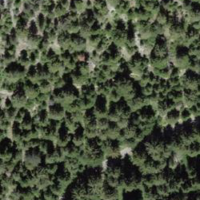
EUNIS habitat code: 43
Species observed at this site:
Ophrys insectifera